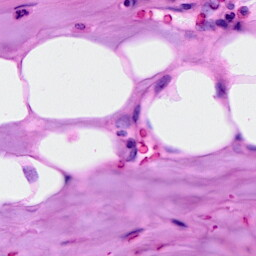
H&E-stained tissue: Breast